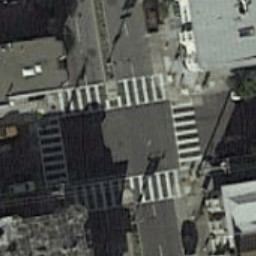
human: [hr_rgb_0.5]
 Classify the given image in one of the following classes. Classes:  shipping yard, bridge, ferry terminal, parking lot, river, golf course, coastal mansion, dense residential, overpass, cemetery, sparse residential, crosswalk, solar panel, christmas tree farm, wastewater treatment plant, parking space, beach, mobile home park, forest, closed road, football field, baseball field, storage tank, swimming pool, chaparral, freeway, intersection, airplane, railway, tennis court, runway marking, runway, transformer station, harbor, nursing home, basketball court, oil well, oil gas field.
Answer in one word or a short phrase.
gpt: crosswalk